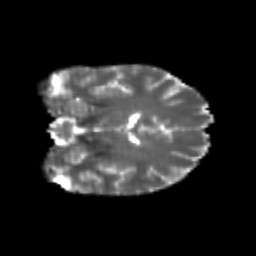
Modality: T2w
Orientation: coronal
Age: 25
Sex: female
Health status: healthy
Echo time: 0.074 s